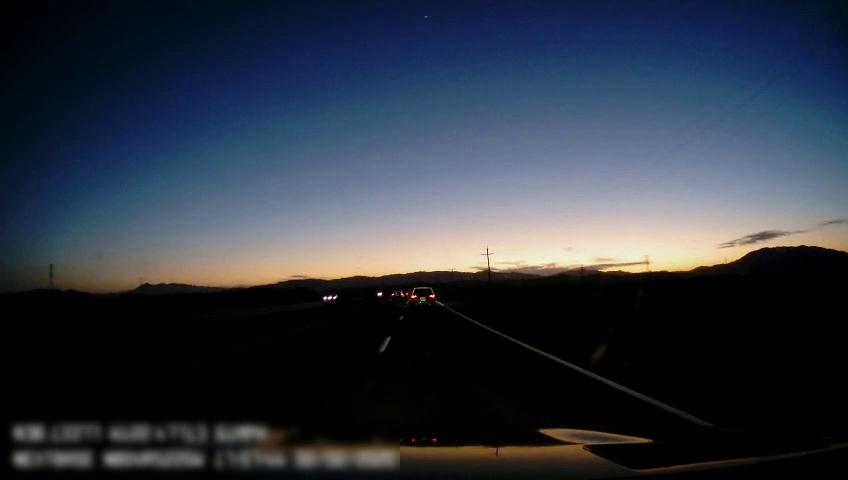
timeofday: Dusk/Dawn/Twilight
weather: Sunny
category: Drivable Space
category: Vehicles | Car
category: Vehicles | SUV
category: Vehicles | SUV
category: Lanes | Alternate Lane
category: Lanes | Current Lane
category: Lanes | Current Lane